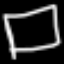
Label: square